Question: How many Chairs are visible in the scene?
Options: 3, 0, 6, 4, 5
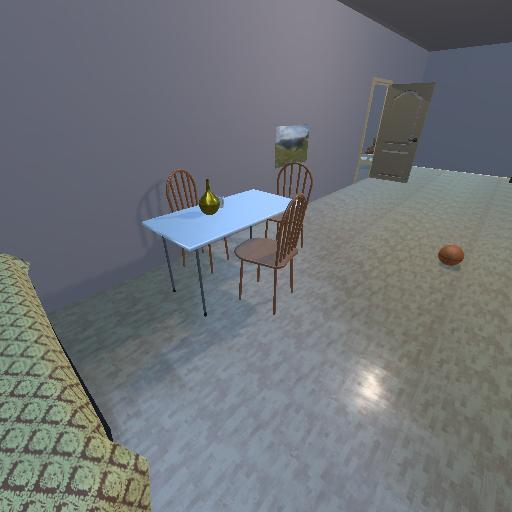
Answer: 3